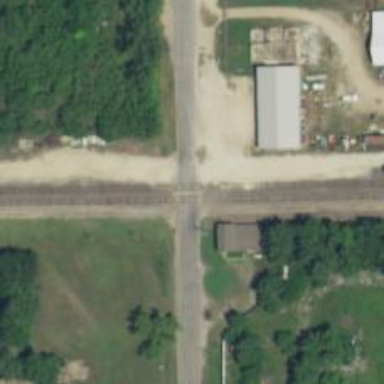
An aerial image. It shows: Level crossing along the railway.